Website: walmart
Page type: customer-info-address
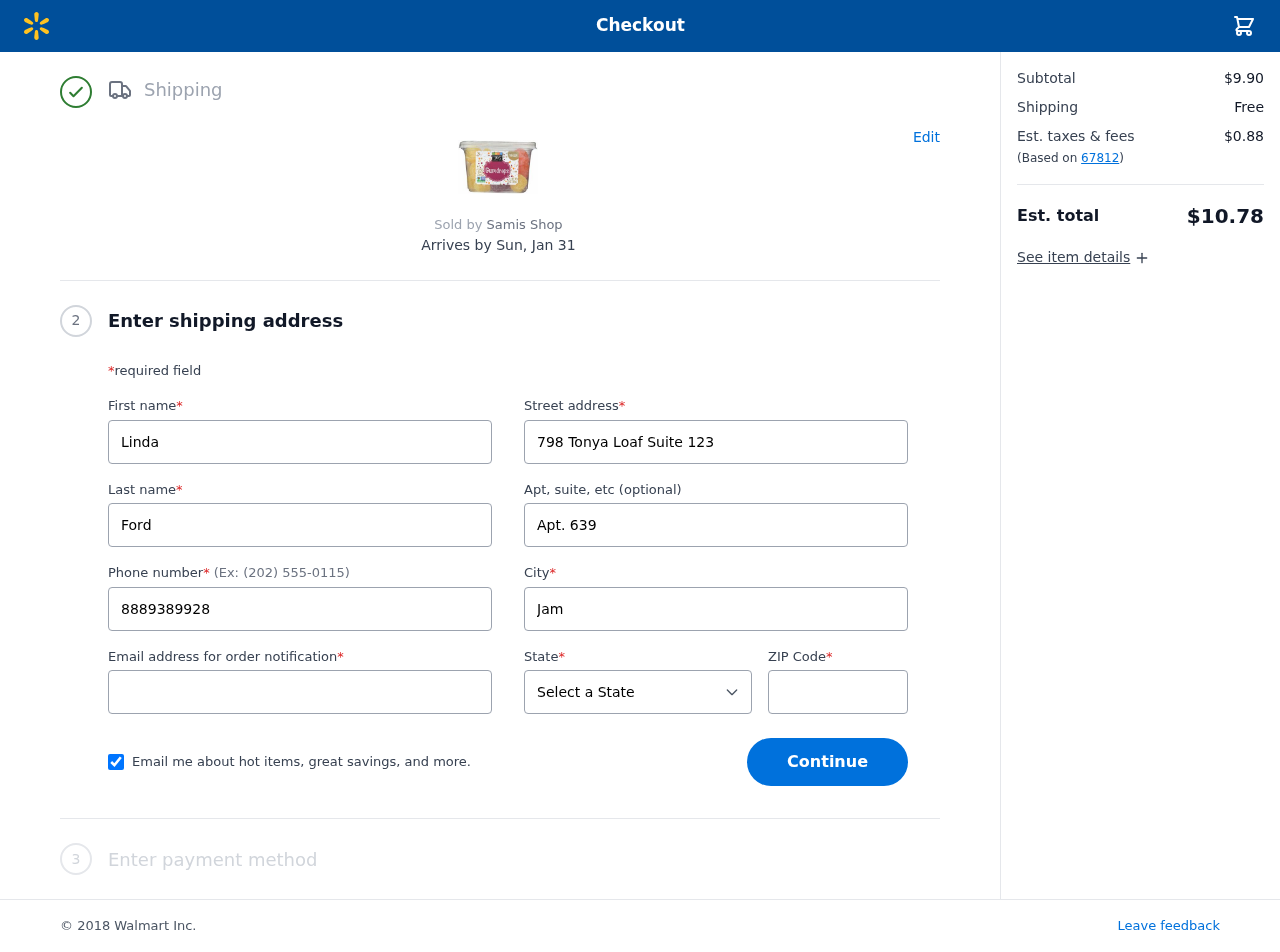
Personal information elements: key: PII_CITY
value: Jamesberg
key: PII_EMAIL
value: lindaford@gmail.com
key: PII_FIRSTNAME
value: Linda
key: PII_LASTNAME
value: Ford
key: PII_PHONE
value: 8889389928
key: PII_POSTCODE
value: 67812
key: PII_STATE
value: VI
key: PII_STREET
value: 798 Tonya Loaf Suite 123
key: PII_STREET2
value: Apt. 639
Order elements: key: ORDER_DELIVERY_DATE
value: Sun, Jan 31
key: ORDER_SUBTOTAL
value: $9.90
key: ORDER_SHIPPING_COST
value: Free
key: ORDER_TAX
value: $0.88
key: ORDER_TOTAL
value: $10.78